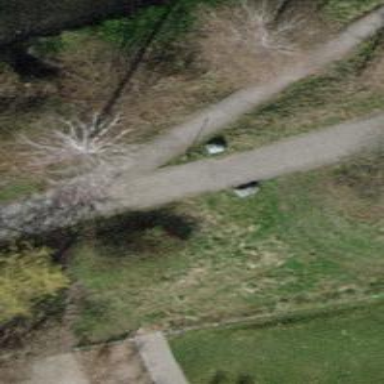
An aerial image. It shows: Bollard barrier.